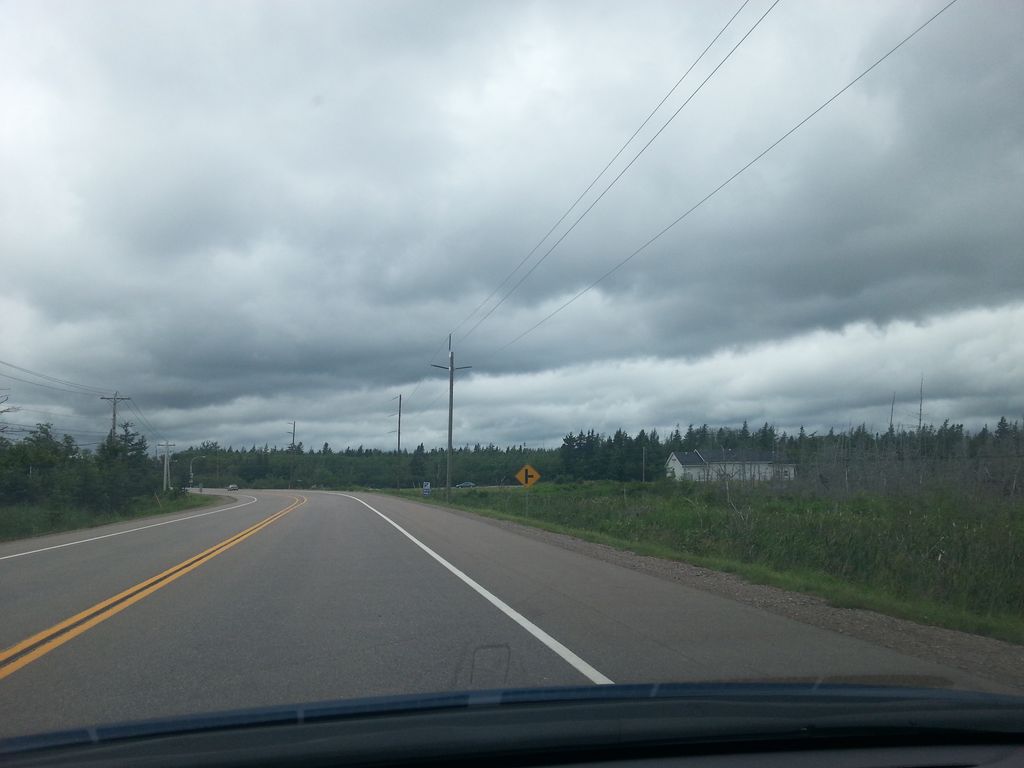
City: charlottetown